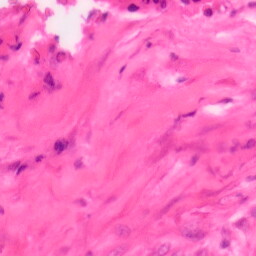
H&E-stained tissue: Colon